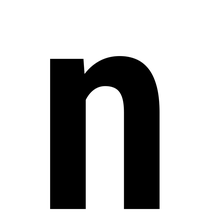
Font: Roboto_Condensed_SemiBold